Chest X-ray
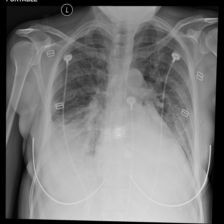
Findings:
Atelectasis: negative
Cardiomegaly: negative
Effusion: positive
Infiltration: positive
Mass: negative
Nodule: negative
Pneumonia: negative
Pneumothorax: negative
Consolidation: negative
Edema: positive
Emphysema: negative
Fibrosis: negative
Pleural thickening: negative
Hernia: negative